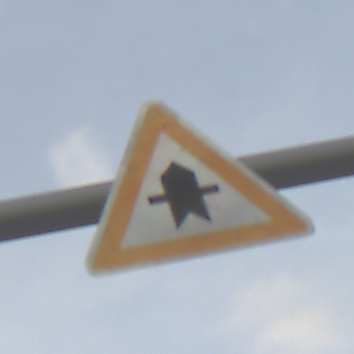
Verkehrszeichen: Vorfahrt
Umgebung: Outdoor, Nature
Tageszeit: SunriseSunset
Wetter: PartlyCloudy
Licht: Natural
Jahreszeit: NotSpecified
Kontrast: LowContrast